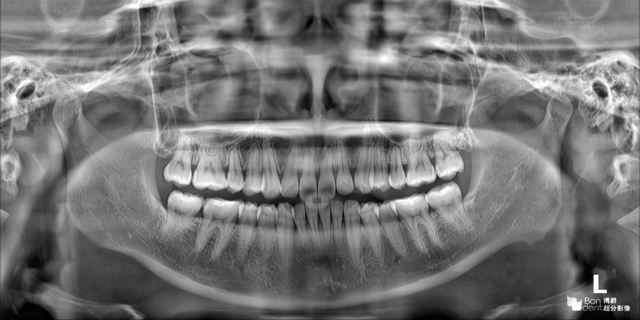
adult